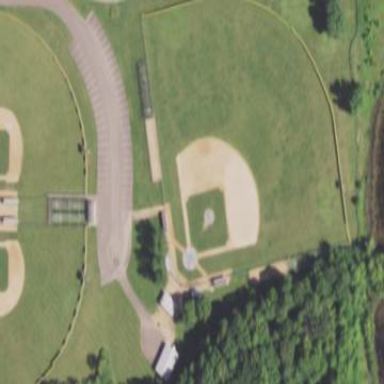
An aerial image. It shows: Baseball pitch for leisure and sports activities.